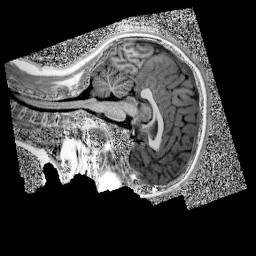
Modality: UNIT1
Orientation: sagittal
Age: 13
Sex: female
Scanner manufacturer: siemens
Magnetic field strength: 3 T
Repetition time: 4 s
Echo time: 0.00303 s